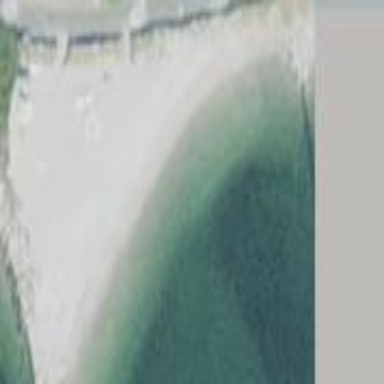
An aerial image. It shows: Beautiful beach with natural surroundings.